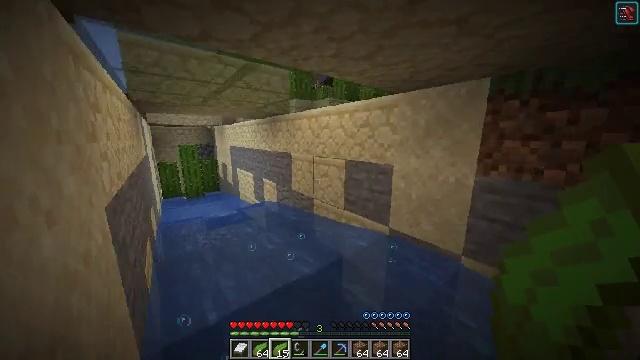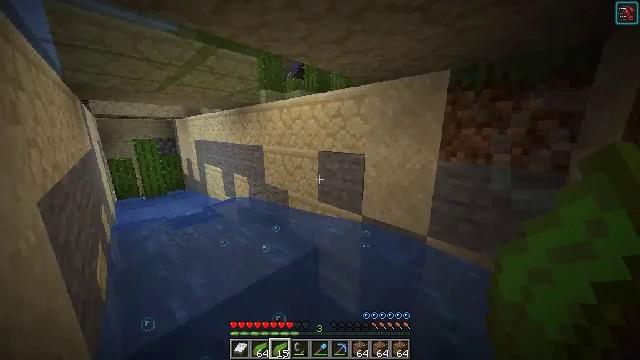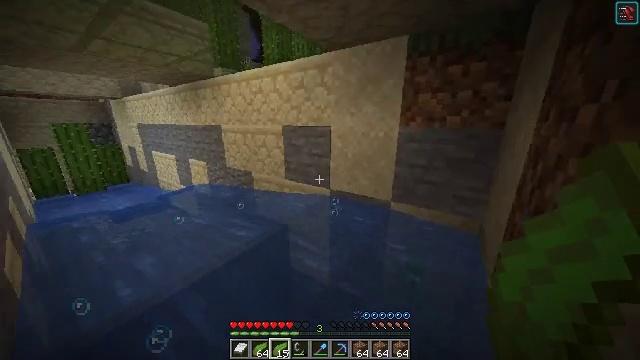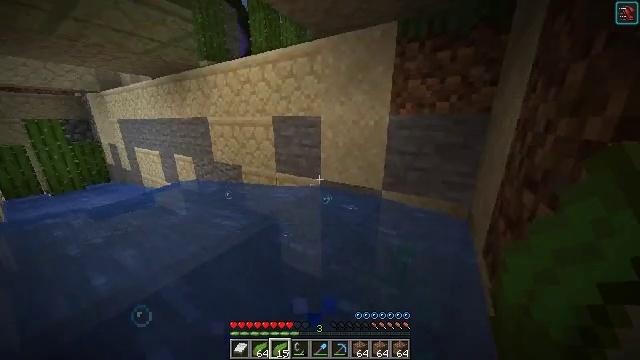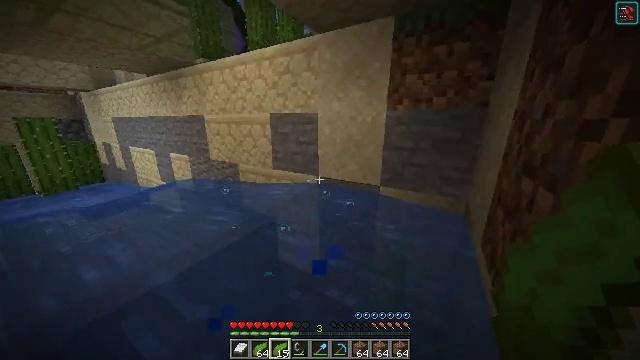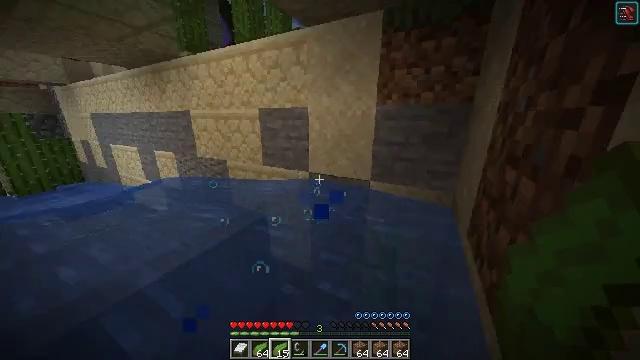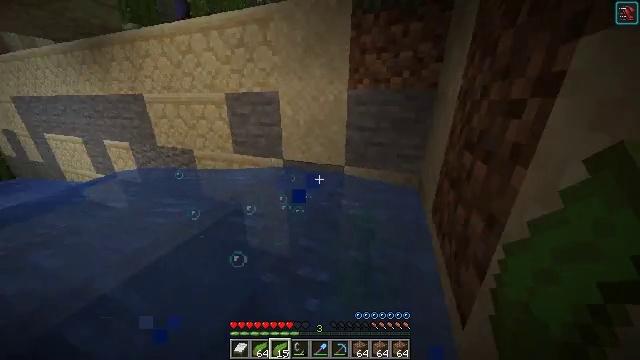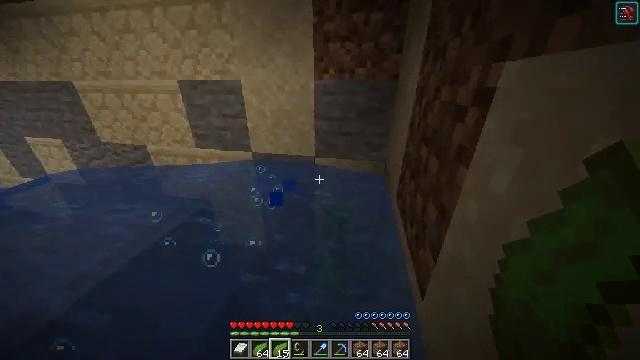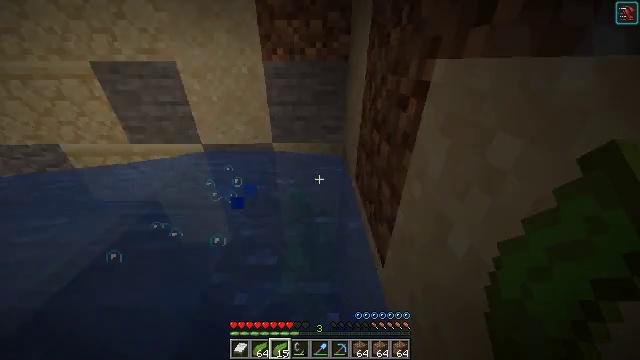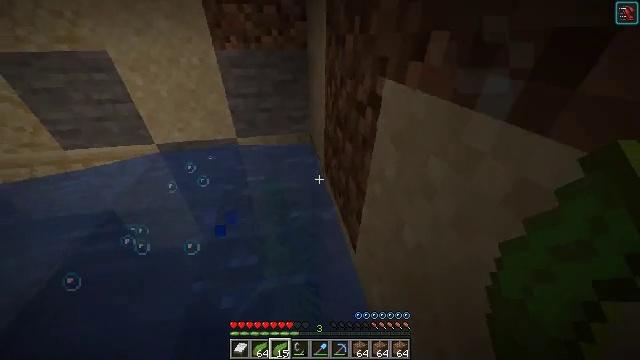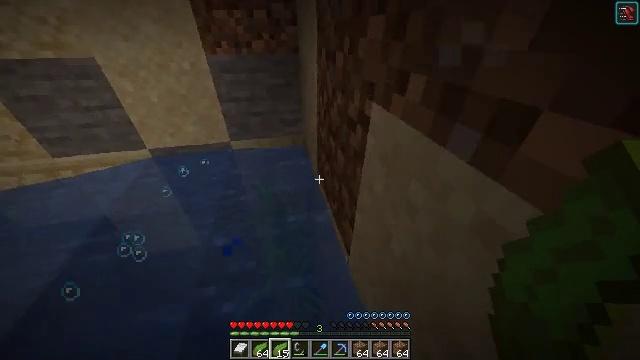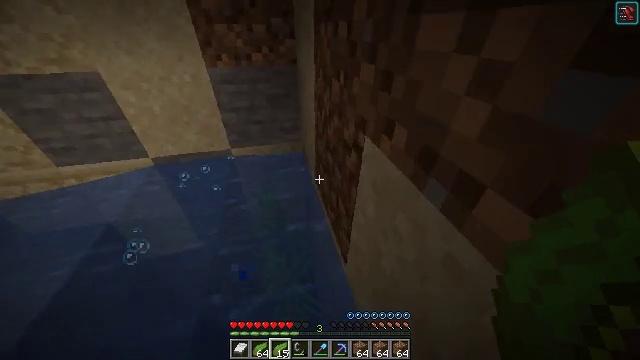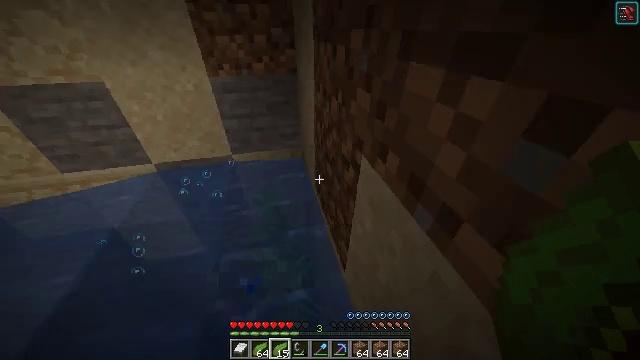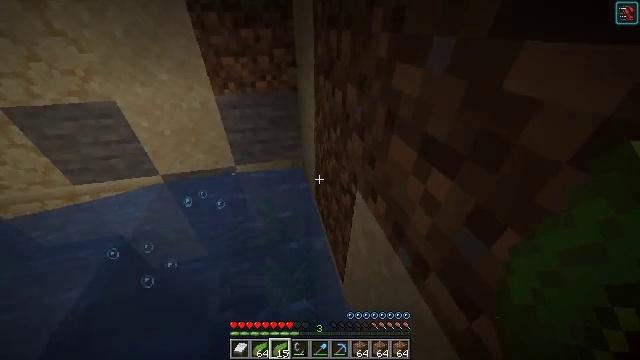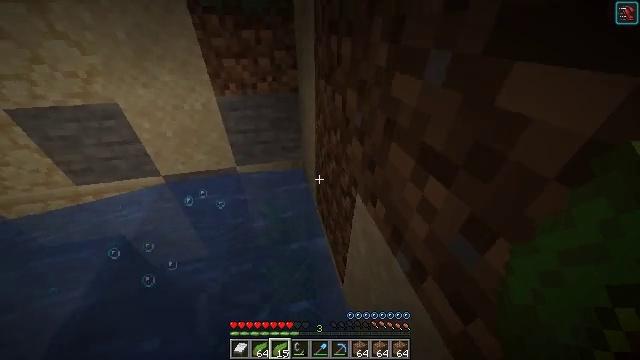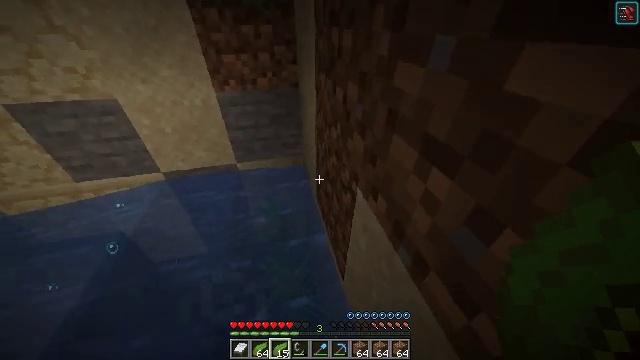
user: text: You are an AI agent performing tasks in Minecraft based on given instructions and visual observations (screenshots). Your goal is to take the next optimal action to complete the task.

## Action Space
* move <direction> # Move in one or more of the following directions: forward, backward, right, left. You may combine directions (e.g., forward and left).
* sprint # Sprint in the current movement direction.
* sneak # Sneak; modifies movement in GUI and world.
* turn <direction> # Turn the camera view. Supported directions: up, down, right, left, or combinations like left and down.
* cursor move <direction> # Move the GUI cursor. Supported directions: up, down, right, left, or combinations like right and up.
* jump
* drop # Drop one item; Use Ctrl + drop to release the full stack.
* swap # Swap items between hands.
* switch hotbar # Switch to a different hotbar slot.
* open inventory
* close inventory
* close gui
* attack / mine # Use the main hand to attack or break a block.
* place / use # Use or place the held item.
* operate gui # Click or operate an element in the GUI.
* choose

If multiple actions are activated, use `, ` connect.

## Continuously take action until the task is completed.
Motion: motion action
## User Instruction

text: Collect kelp plant from the sea.
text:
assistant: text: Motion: turn right and down, jump
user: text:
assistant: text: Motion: turn right and down, jump
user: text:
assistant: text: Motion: turn right, jump
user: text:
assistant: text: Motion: jump
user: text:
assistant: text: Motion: turn right, jump
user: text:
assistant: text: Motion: turn right and down, jump
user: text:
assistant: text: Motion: turn right and down, jump
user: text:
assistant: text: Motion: turn right and down, jump
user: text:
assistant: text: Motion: turn right and down, jump
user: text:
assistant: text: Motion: turn right and down, jump
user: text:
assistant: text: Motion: jump
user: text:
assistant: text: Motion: jump
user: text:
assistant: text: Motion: jump
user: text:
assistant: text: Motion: jump
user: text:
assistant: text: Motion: jump
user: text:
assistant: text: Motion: jump
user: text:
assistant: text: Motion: jump
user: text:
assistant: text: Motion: jump
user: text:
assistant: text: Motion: turn down, jump
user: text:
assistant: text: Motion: jump
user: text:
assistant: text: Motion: jump
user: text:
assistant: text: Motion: jump
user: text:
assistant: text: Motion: jump
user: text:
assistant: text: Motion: jump
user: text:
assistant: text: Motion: jump
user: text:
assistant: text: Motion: jump
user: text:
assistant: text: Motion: jump
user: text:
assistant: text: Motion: jump
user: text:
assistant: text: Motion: jump
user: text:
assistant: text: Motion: jump